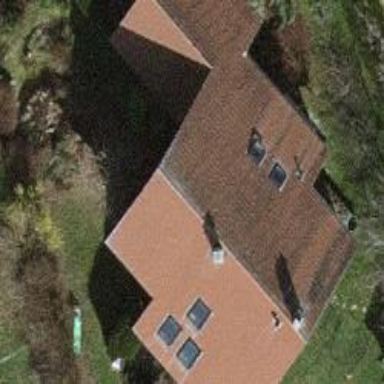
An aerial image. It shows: Simple and straightforward house.